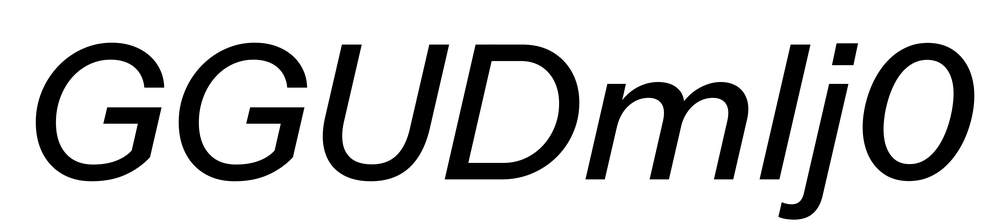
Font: InstrumentSans-Italic_Medium_Italic